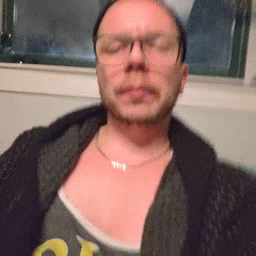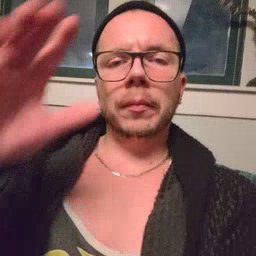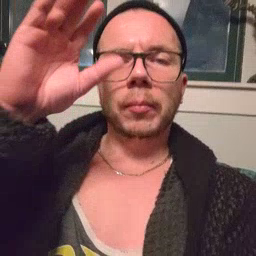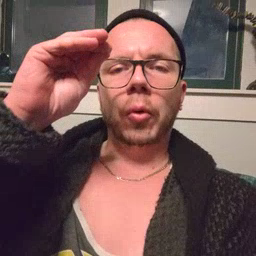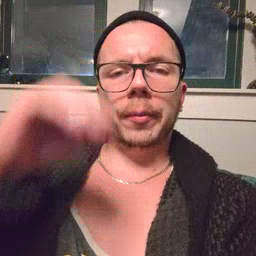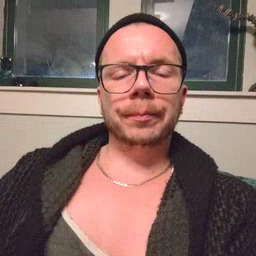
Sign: boy